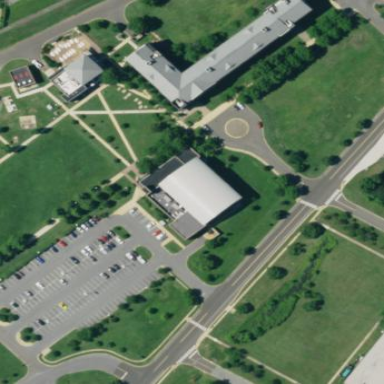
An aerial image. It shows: Sports centre building.